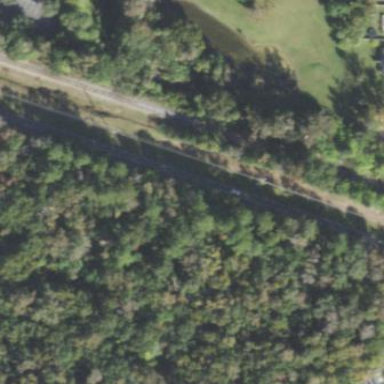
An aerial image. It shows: Mixed leaf woodland.